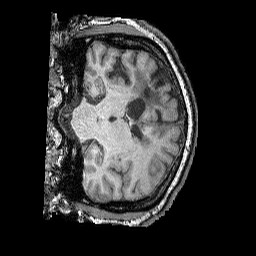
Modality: T1w
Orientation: coronal
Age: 46
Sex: male
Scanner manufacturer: siemens
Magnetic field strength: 3 T
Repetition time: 2.25 s
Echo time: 0.00415 s